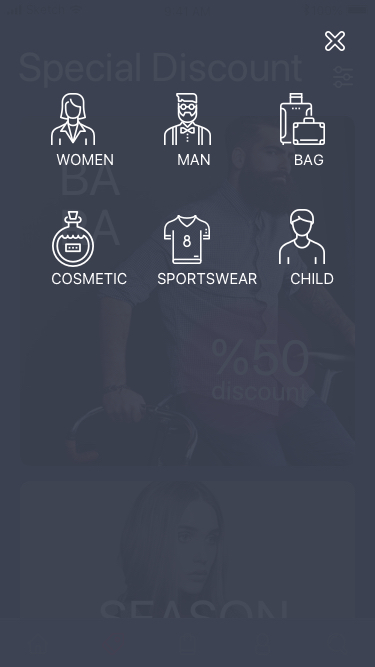
Text in this UI design:
BARA
%50
discount
SEASON TRENDS
Only with New Products in Shopping
Special Discount
WOMEN
MAN
BAG
COSMETIC
SPORTSWEAR
CHILD